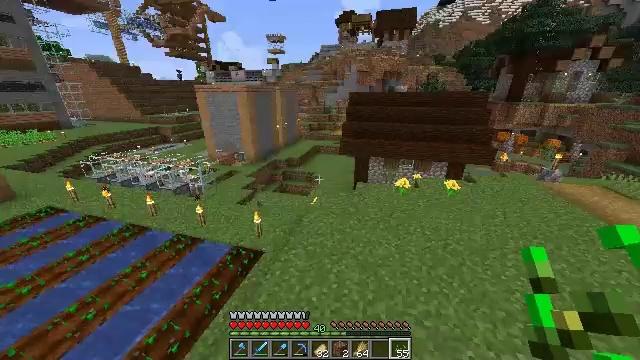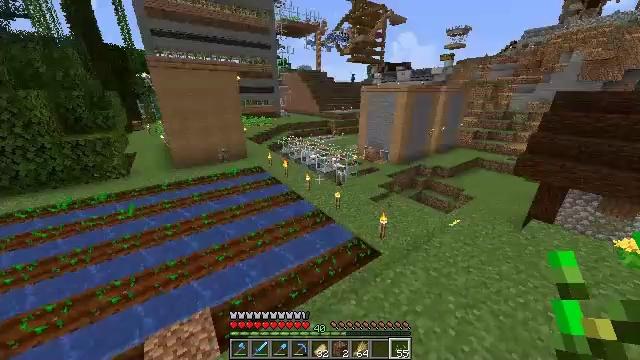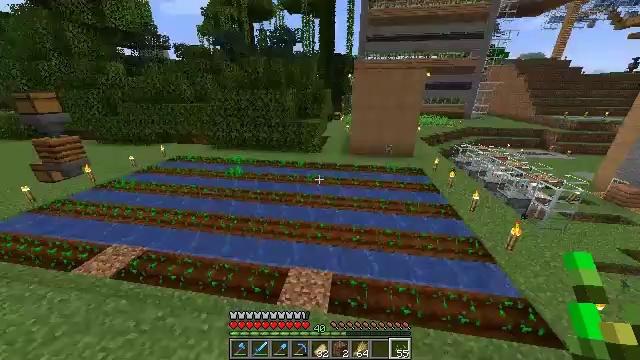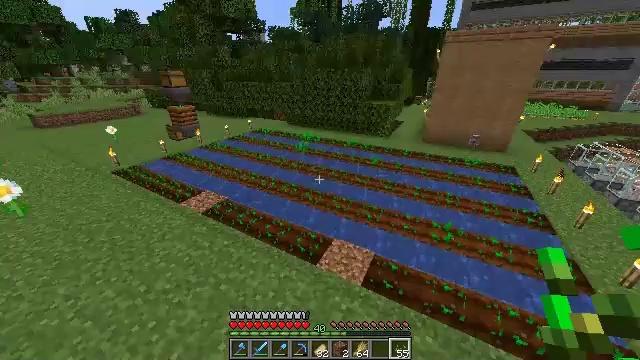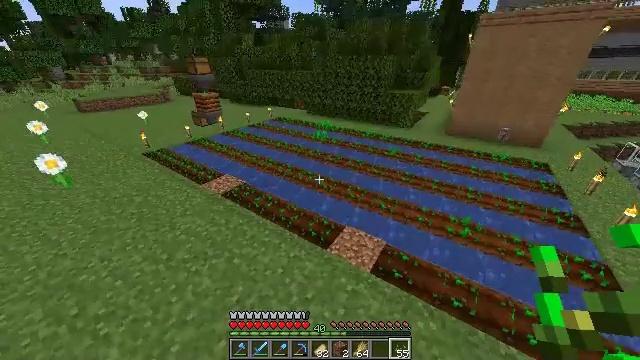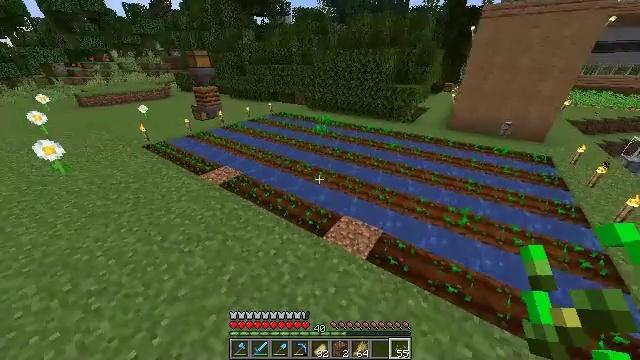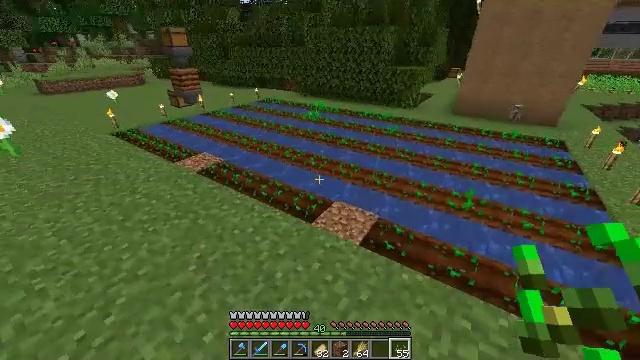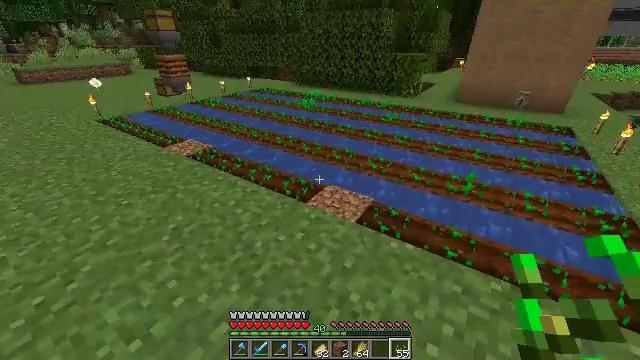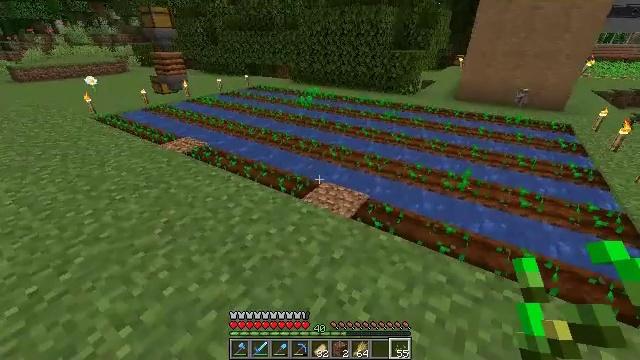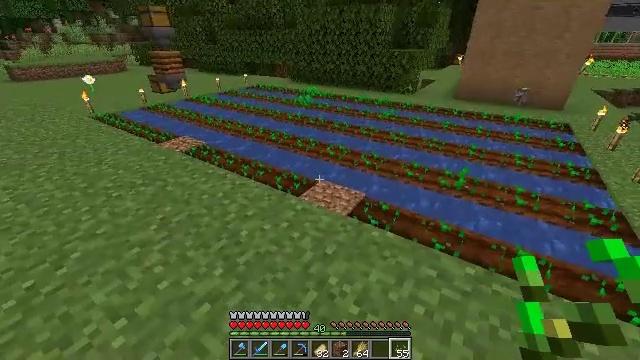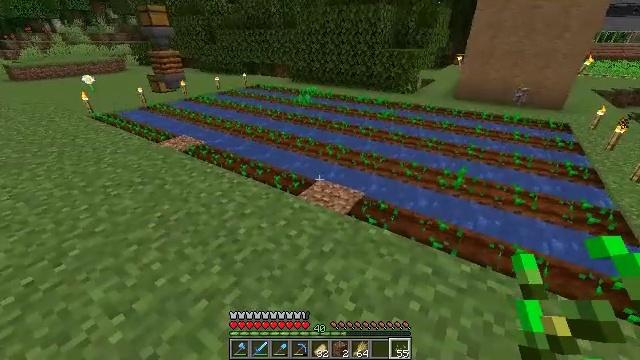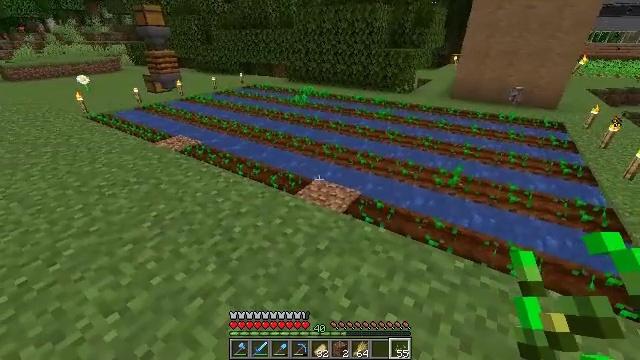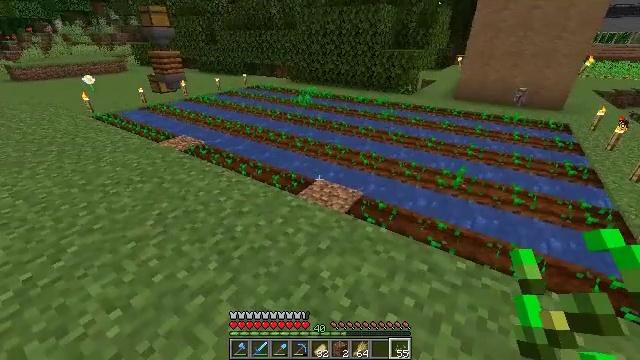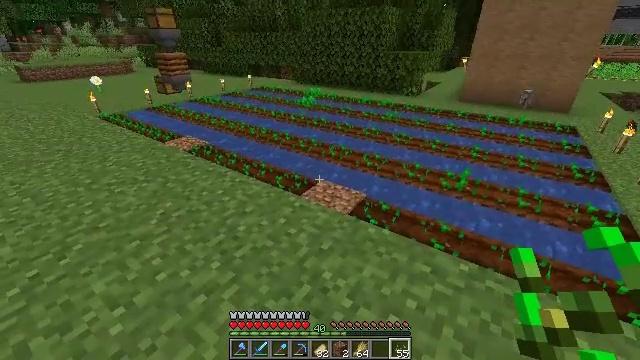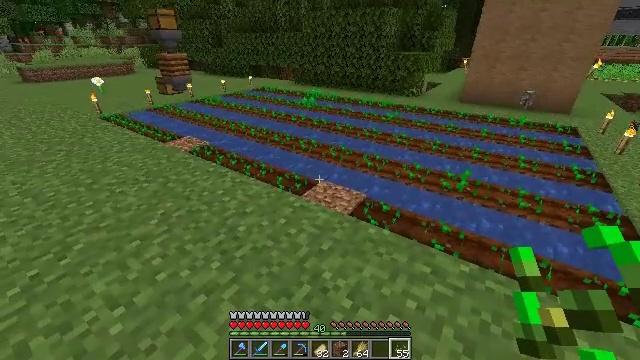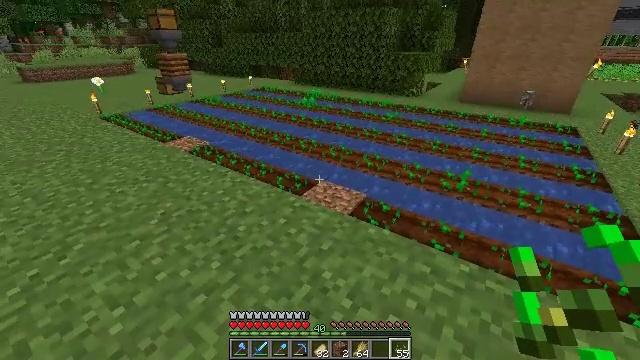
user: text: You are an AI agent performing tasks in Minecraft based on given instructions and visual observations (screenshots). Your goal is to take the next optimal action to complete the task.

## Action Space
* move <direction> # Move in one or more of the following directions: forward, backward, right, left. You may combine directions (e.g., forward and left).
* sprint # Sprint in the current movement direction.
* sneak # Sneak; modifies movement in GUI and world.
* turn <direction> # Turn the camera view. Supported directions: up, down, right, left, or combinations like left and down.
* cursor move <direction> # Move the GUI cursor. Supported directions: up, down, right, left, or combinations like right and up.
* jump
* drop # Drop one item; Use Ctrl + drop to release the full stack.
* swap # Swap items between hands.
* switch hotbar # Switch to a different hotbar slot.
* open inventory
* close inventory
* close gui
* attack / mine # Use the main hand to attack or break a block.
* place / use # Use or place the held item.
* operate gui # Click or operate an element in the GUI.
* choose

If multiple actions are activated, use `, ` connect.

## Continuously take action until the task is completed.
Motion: motion action
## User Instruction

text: Craft a diamond hoe.
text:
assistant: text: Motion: move forward, turn left, jump
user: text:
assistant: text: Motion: move forward, turn left
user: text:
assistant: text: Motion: move forward, turn left and down
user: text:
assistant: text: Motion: turn left and down
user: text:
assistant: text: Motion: no_op
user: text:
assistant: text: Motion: turn right
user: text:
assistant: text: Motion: no_op
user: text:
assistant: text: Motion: no_op
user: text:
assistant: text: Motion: no_op
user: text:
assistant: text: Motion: no_op
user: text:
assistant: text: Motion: no_op
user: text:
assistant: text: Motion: no_op
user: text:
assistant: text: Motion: no_op
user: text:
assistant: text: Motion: no_op
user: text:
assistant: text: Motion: no_op
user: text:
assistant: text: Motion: no_op
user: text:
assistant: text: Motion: no_op
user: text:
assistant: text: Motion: no_op
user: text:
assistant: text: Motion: turn right and down
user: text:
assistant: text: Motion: turn right
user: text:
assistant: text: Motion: turn right
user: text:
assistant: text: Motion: turn right
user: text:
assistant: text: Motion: no_op
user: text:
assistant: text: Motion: no_op
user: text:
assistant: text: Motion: no_op
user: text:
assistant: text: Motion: turn right
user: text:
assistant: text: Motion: turn right
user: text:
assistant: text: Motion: move forward, turn right
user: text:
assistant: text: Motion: move forward, turn right
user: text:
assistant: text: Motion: move forward, turn right